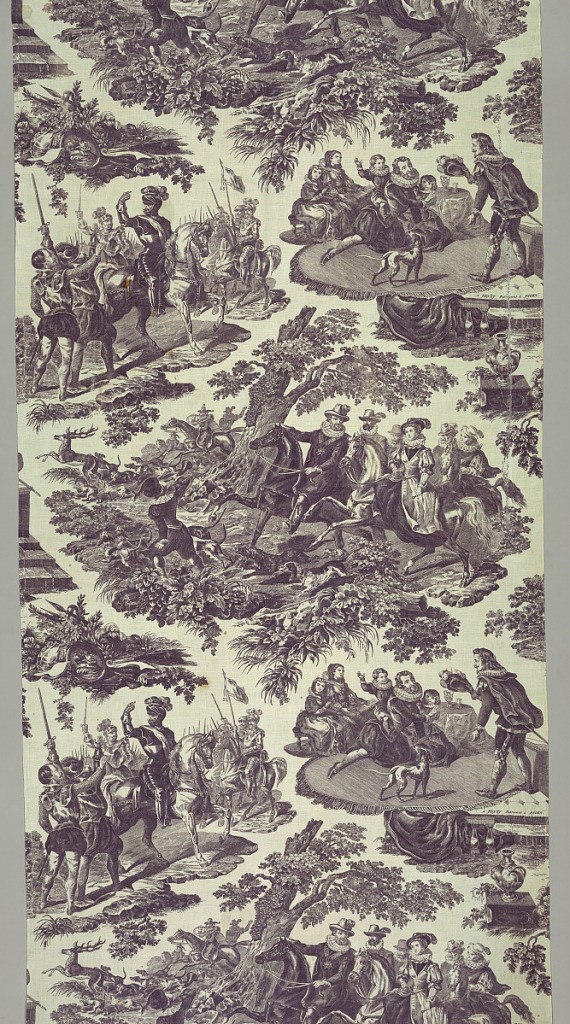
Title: Textile
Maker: Alexandre Buquet, French, 1802–1865
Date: ca. 1810
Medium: cotton Technique: plate printed on plain weave
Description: Textile length printed in purple showing several vignettes from the life of Henry IV. Captions incorporated into the design: "A Buquet Dessr. grav. a Rouen" and "A Henry Fabricant a Rouen"